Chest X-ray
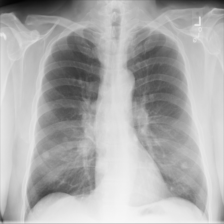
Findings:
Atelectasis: negative
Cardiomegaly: negative
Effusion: negative
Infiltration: negative
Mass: positive
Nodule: negative
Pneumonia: negative
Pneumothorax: negative
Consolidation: negative
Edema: negative
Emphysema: positive
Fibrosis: negative
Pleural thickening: negative
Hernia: negative